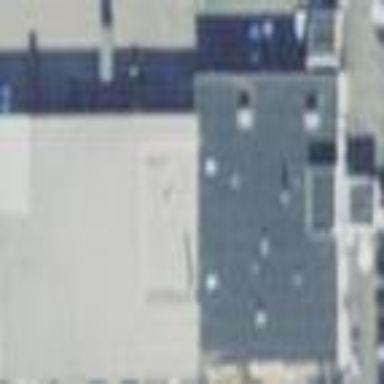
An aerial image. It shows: Building housing car shop.